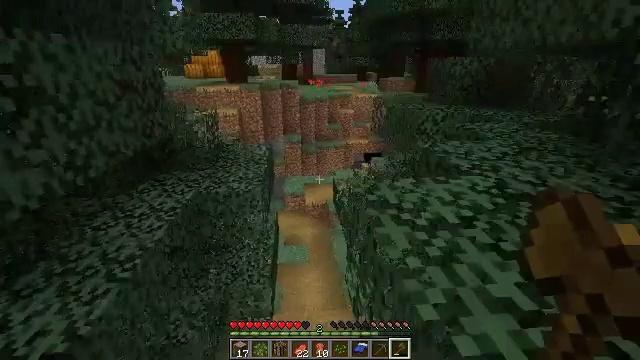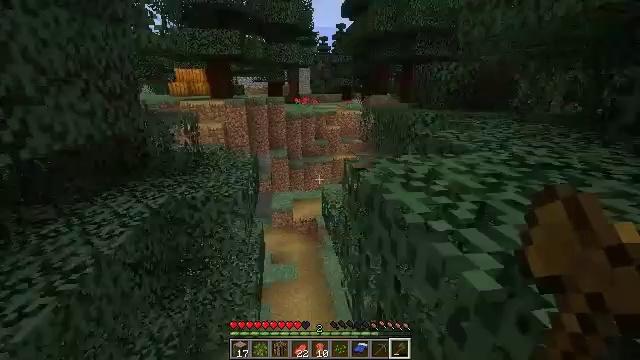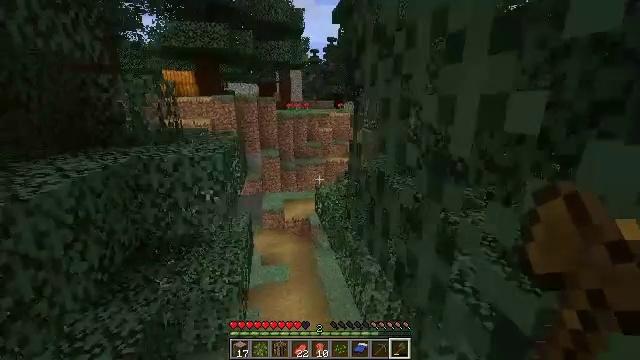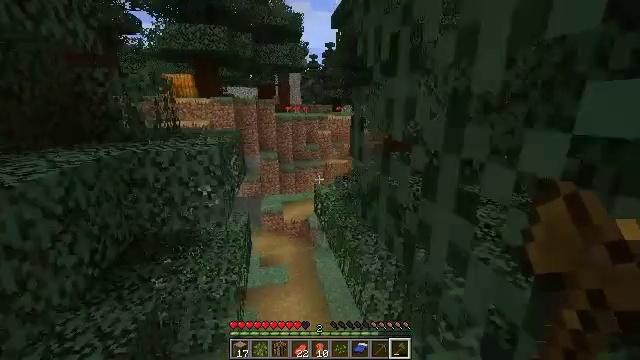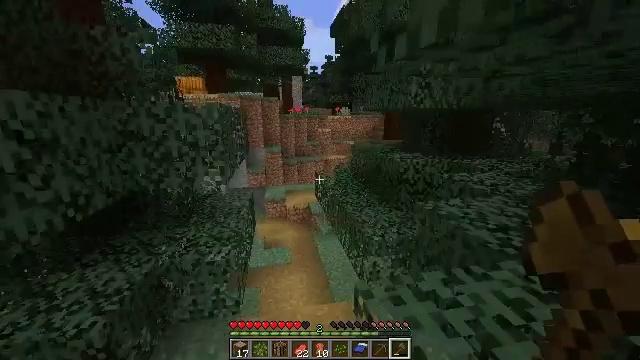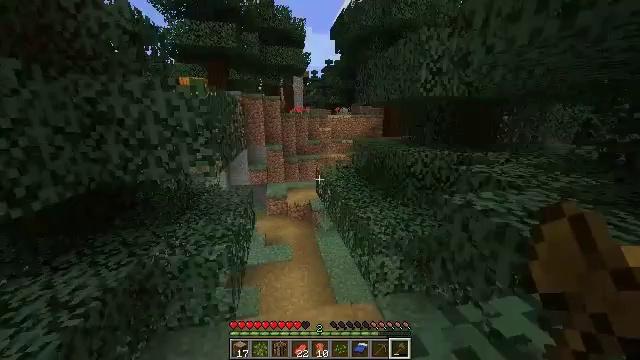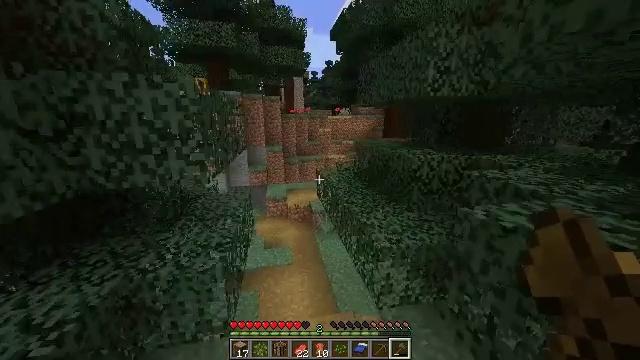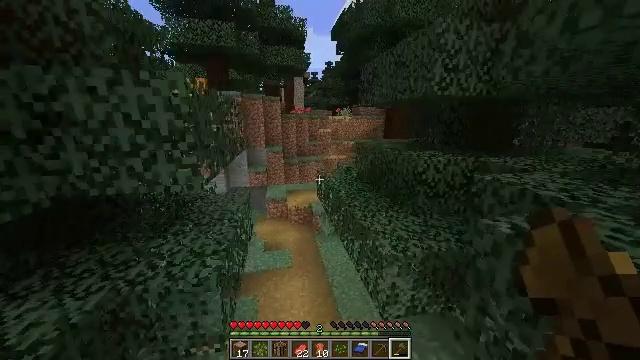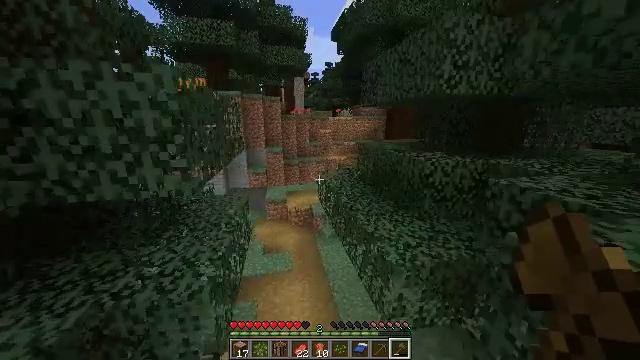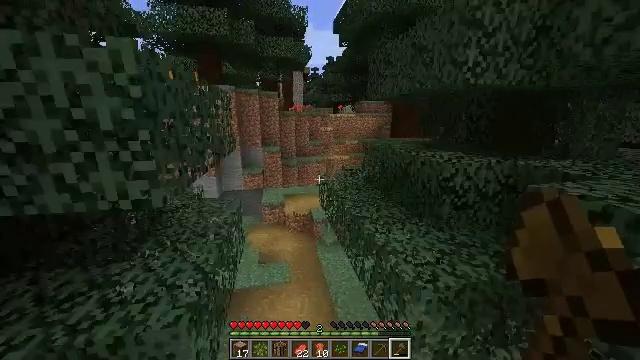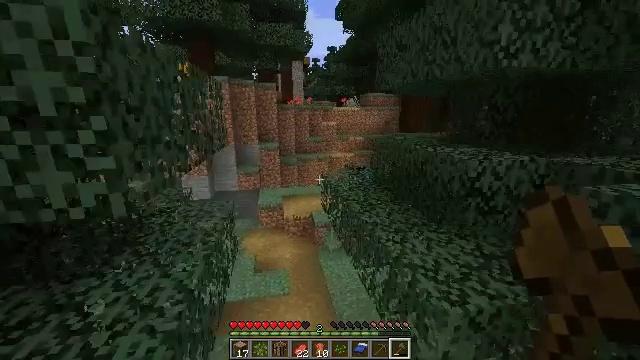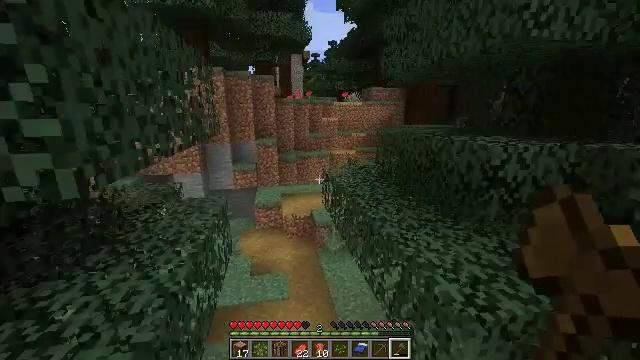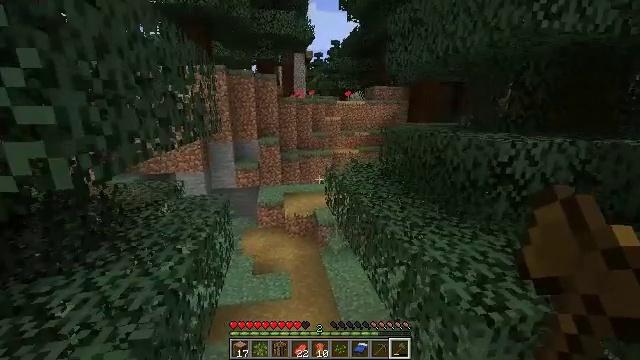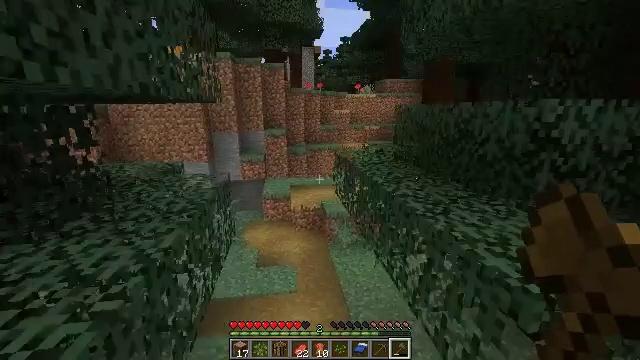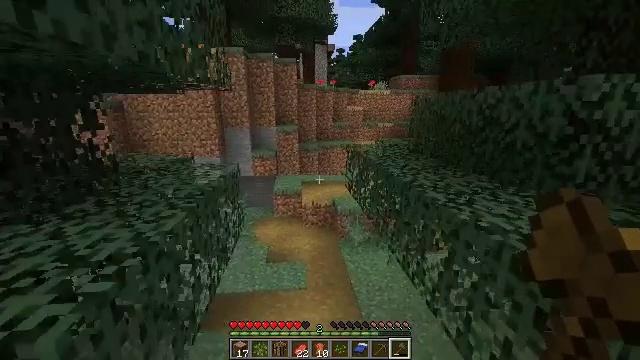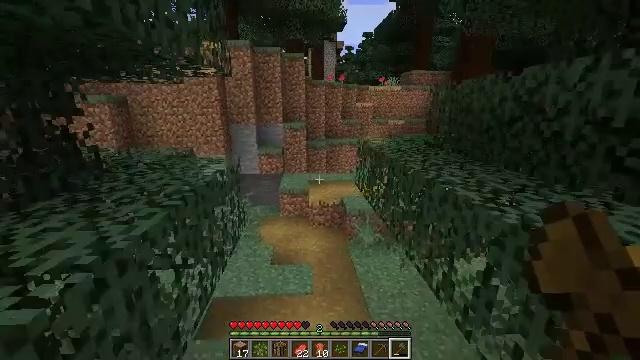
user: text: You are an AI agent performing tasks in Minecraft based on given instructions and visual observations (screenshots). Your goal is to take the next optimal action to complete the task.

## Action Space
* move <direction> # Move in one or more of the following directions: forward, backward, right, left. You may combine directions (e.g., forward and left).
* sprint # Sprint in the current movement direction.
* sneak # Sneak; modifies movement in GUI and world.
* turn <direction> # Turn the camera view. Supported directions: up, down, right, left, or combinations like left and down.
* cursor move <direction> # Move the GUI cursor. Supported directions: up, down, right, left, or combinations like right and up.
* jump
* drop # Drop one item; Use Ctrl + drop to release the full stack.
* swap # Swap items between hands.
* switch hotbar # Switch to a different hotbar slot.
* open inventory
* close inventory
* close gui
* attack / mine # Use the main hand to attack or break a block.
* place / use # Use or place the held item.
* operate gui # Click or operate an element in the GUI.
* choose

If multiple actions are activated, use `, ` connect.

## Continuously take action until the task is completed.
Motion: motion action
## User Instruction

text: Attack the pumpkin to gather it.
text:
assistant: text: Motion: move forward, turn right and up
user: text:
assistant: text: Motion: move forward, sprint, turn right and up
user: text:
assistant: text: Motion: move forward, sprint
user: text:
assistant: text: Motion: move forward, sprint
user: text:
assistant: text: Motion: move forward, sprint
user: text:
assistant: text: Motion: move forward
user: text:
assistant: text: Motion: move forward
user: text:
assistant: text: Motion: move forward
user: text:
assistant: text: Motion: move forward
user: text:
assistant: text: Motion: move forward
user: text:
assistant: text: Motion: move forward
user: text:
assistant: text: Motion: move forward
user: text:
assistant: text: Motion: move forward, turn left
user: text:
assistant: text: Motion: move forward, turn left
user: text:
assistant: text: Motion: move forward, turn left
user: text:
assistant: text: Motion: move forward
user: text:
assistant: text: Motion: move forward
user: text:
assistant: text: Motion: move forward
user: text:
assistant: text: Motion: move forward
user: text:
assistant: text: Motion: move forward
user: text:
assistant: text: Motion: move forward
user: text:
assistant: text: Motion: move forward
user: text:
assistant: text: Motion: move forward
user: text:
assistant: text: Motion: move forward
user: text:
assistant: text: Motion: move forward
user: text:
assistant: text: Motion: move forward
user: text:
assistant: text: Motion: move forward
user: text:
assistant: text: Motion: move forward
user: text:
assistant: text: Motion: move forward
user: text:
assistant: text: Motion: move forward, turn right and up